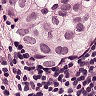
Metastatic tissue present: yes